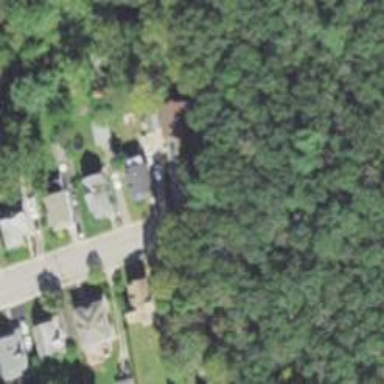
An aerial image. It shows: Residential driveway.